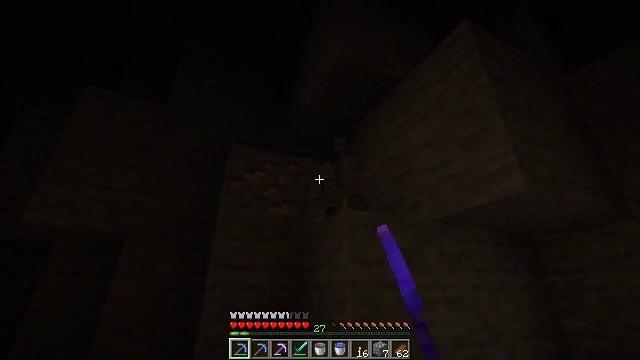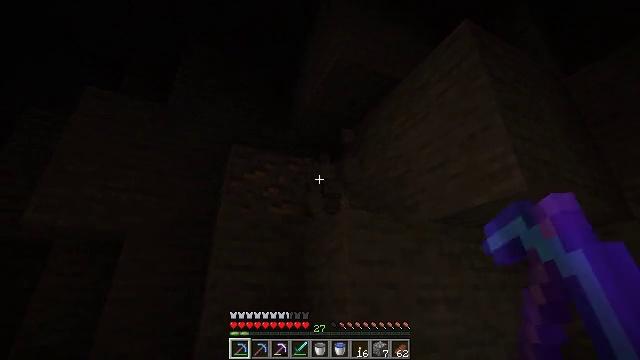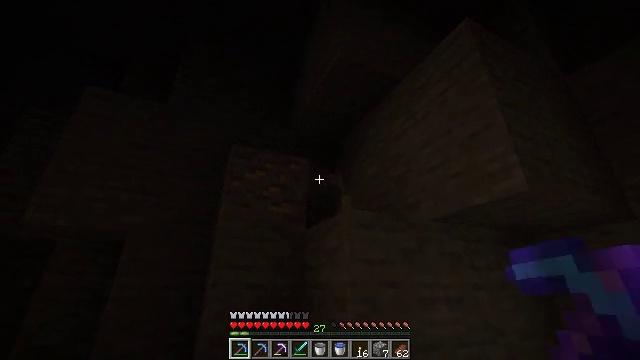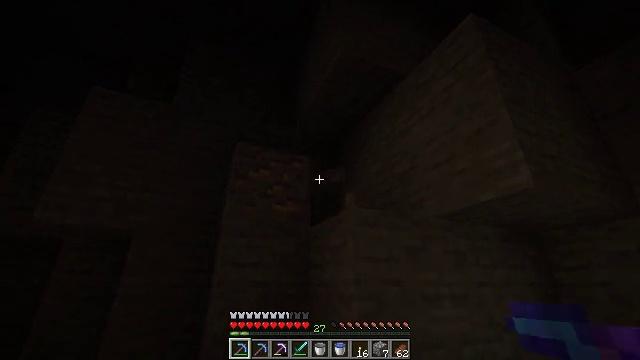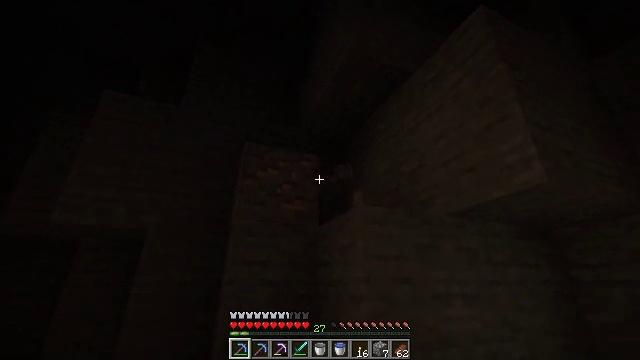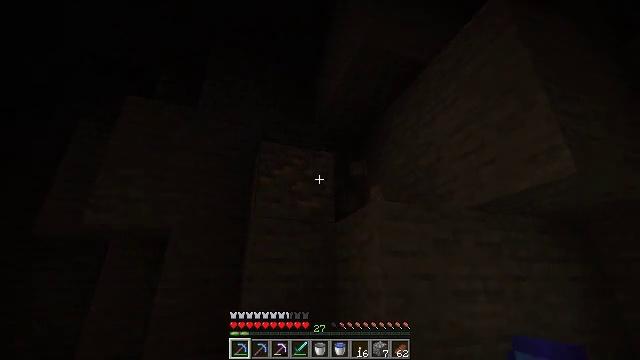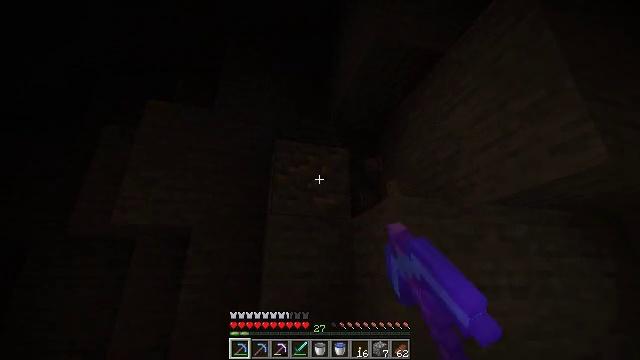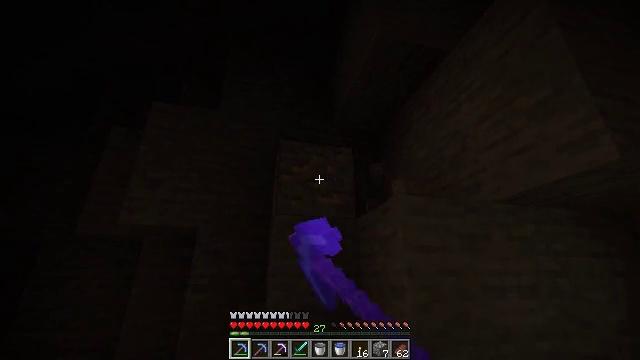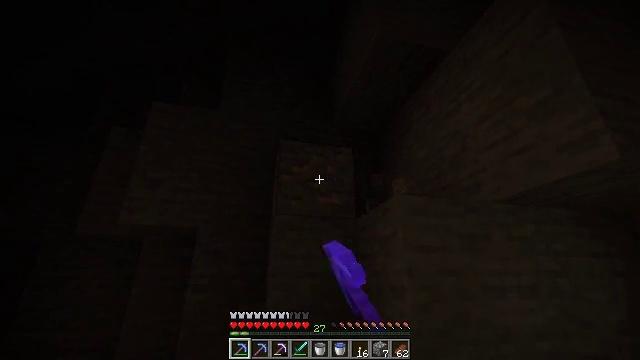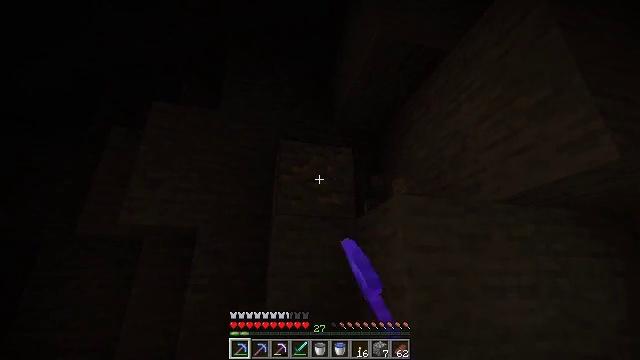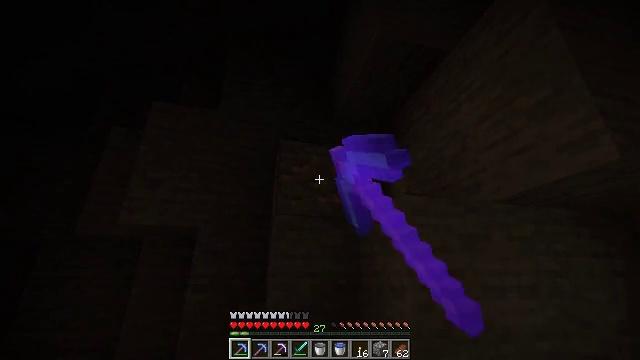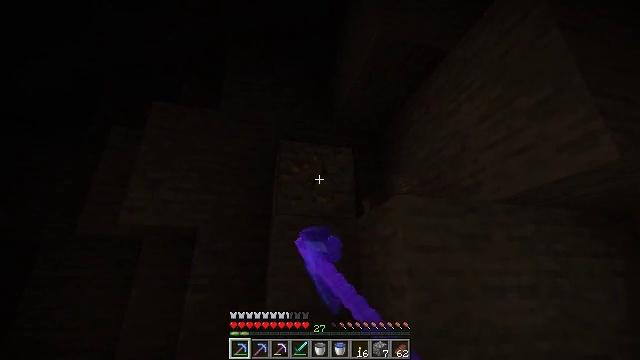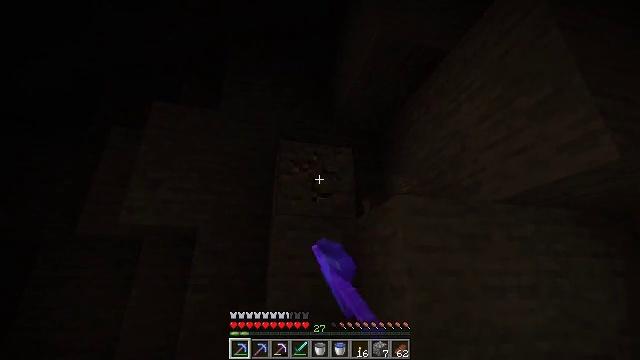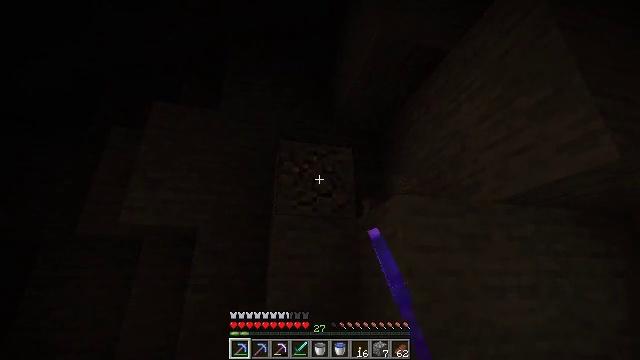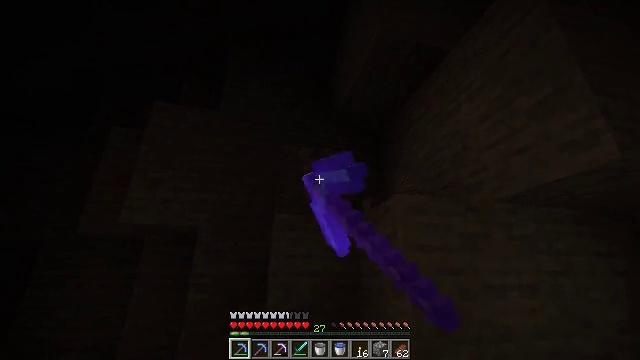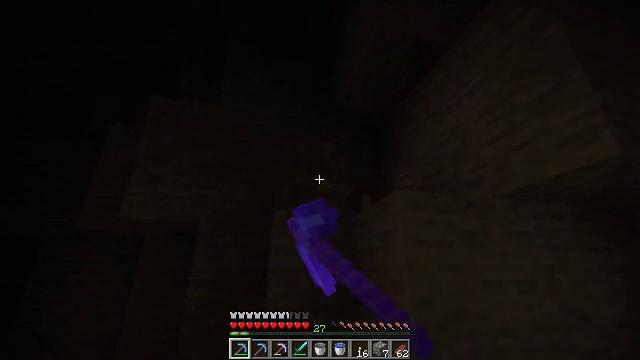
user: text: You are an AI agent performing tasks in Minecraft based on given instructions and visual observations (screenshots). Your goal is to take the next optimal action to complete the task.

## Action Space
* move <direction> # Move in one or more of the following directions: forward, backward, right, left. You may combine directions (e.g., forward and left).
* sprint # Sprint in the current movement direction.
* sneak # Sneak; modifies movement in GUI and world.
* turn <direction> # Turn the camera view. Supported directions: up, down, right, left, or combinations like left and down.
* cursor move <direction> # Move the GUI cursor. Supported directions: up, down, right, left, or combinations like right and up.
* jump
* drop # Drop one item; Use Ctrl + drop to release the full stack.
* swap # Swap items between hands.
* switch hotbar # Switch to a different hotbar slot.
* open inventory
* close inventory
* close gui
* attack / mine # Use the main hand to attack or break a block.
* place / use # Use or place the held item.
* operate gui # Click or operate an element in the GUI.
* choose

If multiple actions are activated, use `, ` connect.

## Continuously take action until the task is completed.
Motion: motion action
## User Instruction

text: Break the iron ore with a tool.
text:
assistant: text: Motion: sneak, attack / mine
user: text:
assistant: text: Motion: sneak, attack / mine
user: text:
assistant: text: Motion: sneak, attack / mine
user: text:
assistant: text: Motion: sneak, turn left, attack / mine
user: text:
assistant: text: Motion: sneak, turn left, attack / mine
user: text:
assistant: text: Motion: sneak, turn left, attack / mine
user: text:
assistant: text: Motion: sneak, turn left, attack / mine
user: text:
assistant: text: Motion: sneak, attack / mine
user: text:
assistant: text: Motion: sneak, attack / mine
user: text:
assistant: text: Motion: sneak, attack / mine
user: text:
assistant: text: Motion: sneak, attack / mine
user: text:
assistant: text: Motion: sneak, attack / mine
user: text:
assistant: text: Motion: sneak, attack / mine
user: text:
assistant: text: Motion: sneak, attack / mine
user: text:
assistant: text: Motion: sneak, attack / mine
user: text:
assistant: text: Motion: sneak, turn down, attack / mine
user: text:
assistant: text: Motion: sneak, turn down, attack / mine
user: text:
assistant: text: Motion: sneak, attack / mine
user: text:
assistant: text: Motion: sneak, attack / mine